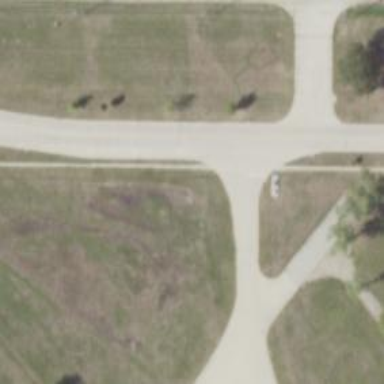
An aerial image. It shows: Marked road crossing.